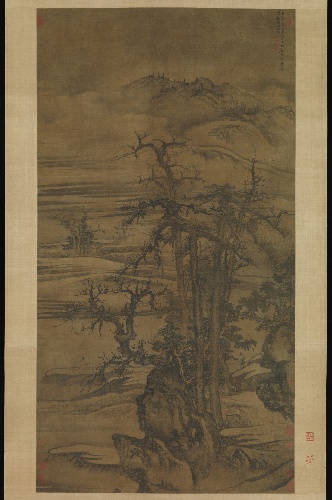
Title: 元  唐棣  摩詰詩意圖  軸|Landscape after a poem by Wang Wei
Artist: Tang Di
Artist bio: Chinese, ca. 1287–1355
Date: dated 1323
Object type: Hanging scroll
Classification: Paintings
Medium: Hanging scroll; ink and color on silk
Culture: China
Period: Yuan dynasty (1271–1368)
Dimensions: Image: 50 3/4 x 27 1/16 in. (128.9 x 68.7 cm)
Overall with mounting: 8 ft. 8 1/8 in. x 33 3/4 in. (264.5 x 85.7 cm)
Overall with knobs: 8 ft. 8 1/8 in. x 37 in. (264.5 x 94 cm)
Department: Asian Art
Credit line: Gift of Ernest Erickson Foundation, 1985
Accession year: 1985
Repository: Metropolitan Museum of Art, New York, NY
Tags: Landscapes